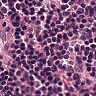
Metastatic tissue present: no